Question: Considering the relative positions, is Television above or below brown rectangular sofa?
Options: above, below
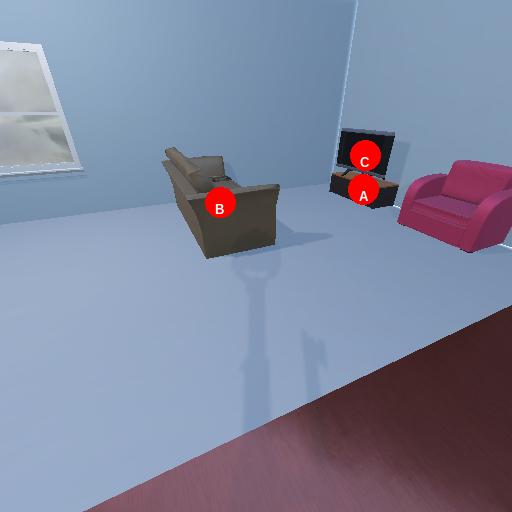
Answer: above